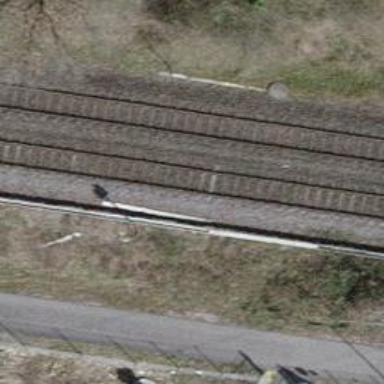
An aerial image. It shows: Railway milestone.